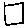
Label: square